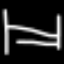
Label: bed